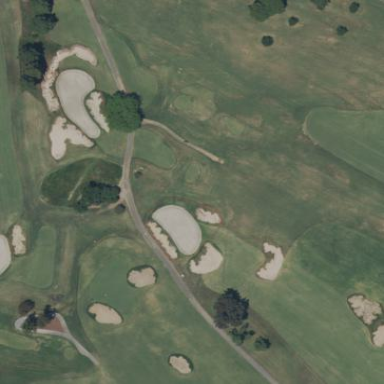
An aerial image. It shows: Golf rough area.